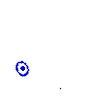
Particle: electron